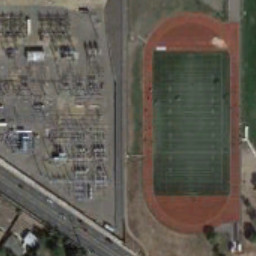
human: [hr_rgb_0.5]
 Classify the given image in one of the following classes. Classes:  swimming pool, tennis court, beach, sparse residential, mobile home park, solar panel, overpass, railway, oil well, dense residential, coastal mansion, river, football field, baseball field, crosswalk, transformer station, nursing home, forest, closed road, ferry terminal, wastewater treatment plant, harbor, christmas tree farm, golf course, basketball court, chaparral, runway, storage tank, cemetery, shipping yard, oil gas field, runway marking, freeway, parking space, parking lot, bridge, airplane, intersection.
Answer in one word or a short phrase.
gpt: football field